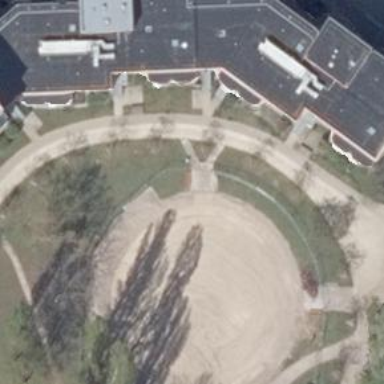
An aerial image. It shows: Playground with roundabout.